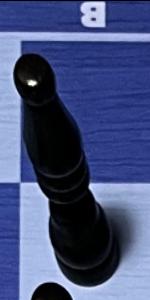
Label: Bishop_Black